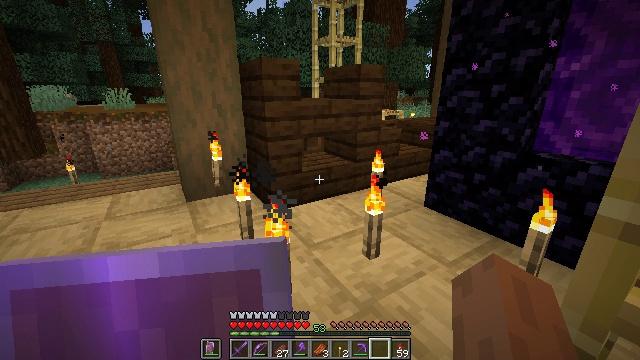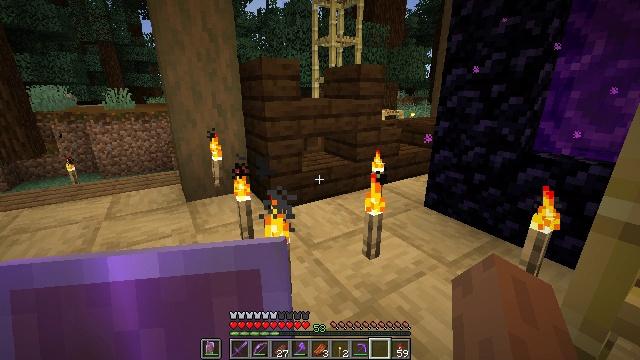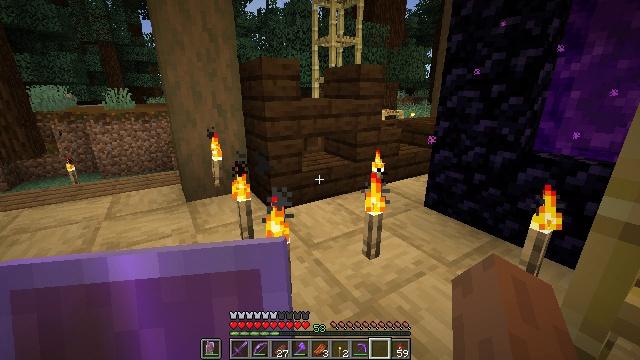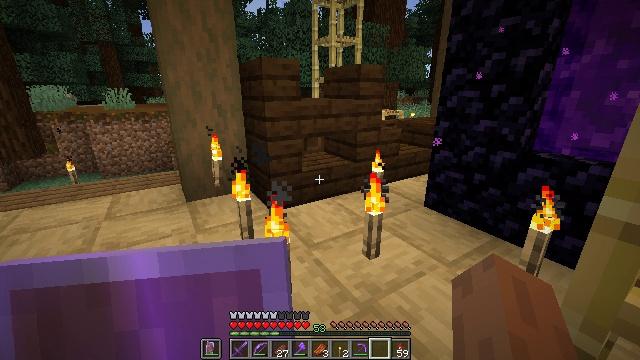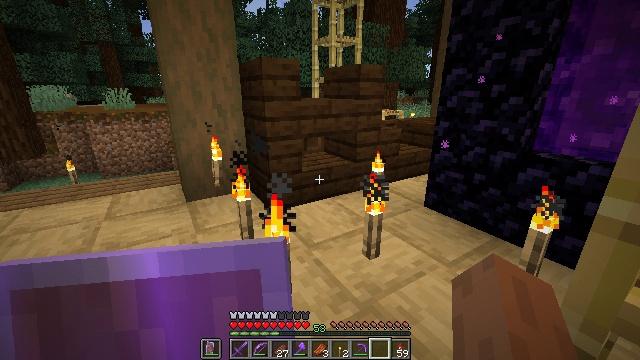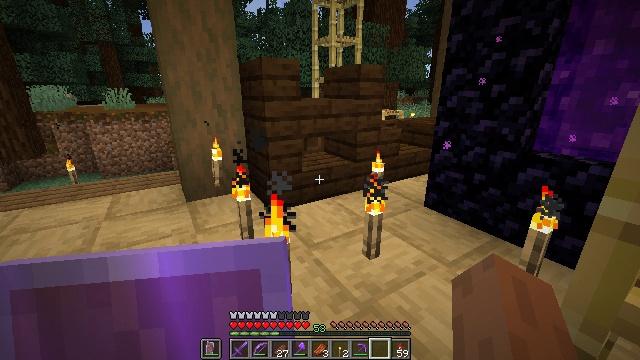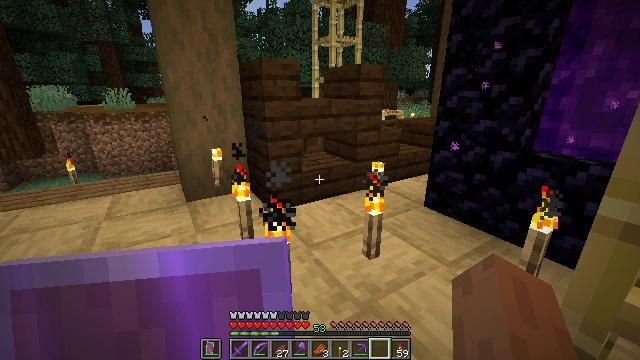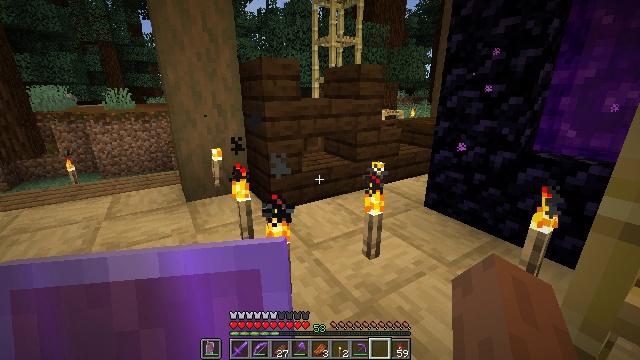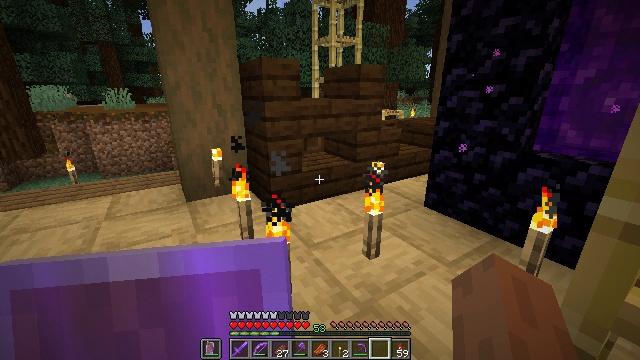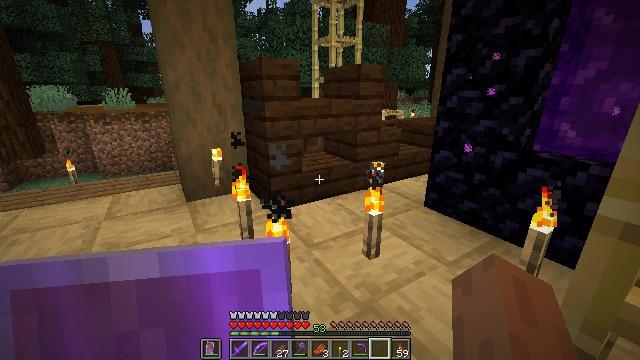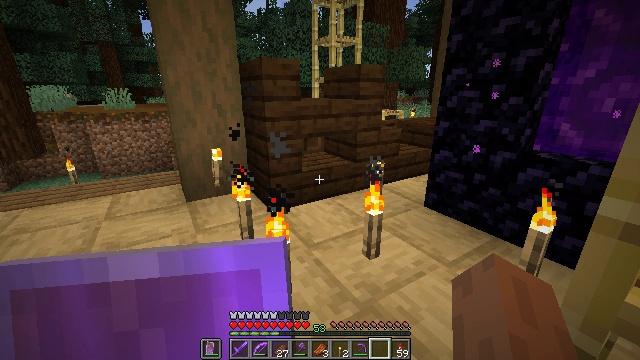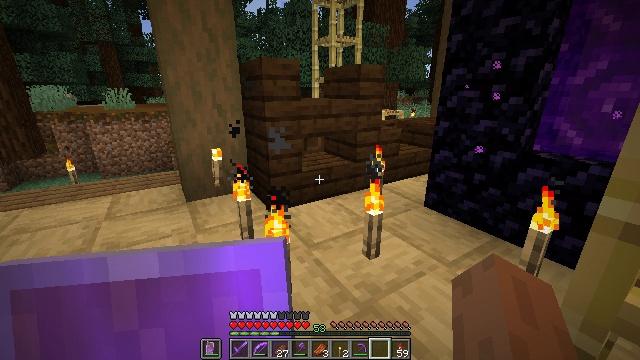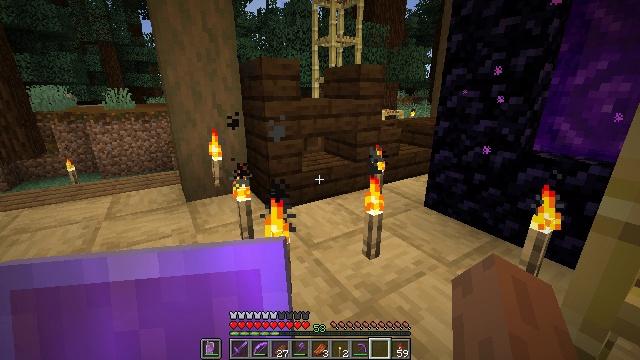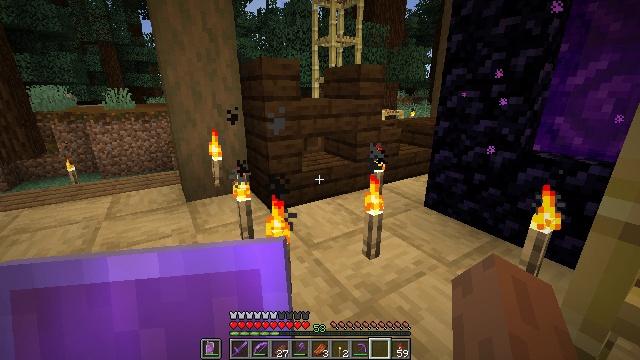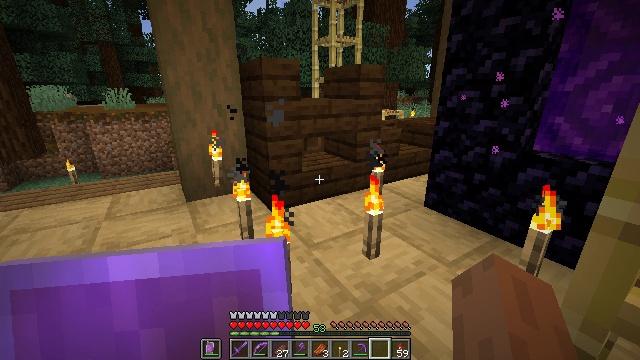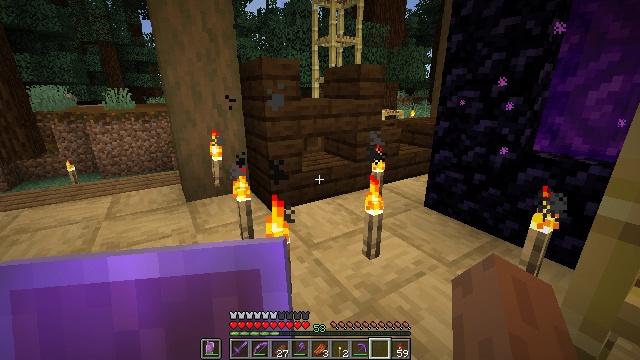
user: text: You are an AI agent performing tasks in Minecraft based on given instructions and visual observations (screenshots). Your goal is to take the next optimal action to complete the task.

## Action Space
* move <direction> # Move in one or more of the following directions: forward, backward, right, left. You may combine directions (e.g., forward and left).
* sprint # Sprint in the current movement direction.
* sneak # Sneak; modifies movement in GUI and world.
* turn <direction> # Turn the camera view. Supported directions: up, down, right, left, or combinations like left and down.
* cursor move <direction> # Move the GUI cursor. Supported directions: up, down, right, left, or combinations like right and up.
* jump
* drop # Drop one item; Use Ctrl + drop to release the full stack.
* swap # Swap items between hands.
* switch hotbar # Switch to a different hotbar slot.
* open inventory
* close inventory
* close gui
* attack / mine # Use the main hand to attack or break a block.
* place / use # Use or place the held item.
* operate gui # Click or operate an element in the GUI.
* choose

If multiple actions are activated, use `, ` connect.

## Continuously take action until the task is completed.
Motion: motion action
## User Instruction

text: Mine dark oak stairs from a structure.
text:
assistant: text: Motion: no_op
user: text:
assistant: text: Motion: no_op
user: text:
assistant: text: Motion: no_op
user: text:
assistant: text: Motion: no_op
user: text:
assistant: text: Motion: no_op
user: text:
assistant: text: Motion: no_op
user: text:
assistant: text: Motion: no_op
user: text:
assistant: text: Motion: no_op
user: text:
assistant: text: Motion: no_op
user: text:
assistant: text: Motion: no_op
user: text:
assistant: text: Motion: no_op
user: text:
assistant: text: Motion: no_op
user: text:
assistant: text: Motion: no_op
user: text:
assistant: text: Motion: no_op
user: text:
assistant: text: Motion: no_op
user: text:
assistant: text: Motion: no_op
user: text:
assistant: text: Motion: no_op
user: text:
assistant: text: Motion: no_op
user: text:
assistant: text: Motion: no_op
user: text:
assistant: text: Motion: no_op
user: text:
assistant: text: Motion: no_op
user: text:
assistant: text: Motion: no_op
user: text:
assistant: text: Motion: no_op
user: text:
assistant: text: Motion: no_op
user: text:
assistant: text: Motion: no_op
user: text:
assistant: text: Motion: no_op
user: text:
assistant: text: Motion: no_op
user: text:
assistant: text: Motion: no_op
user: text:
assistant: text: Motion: no_op
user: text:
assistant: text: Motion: no_op